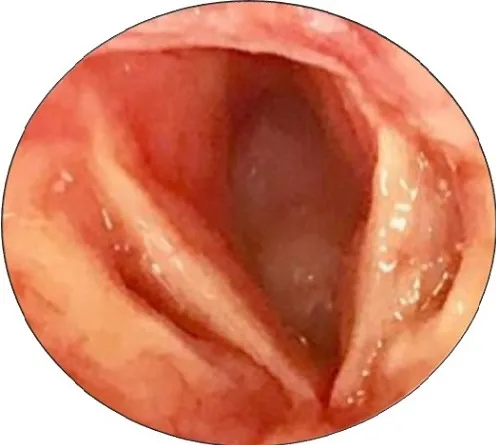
Endscopic view of the larynx showing a subglottic obstructive tumor which respects the arytenoids, the vocal folds and the hypopharynx.
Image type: endoscopy (airway_endoscopy)